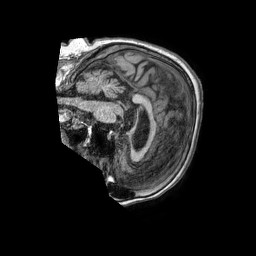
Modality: T1w
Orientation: sagittal
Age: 84
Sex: female
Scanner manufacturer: philips
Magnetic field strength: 1.5 T
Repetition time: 0.007546 s
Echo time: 0.003425 s